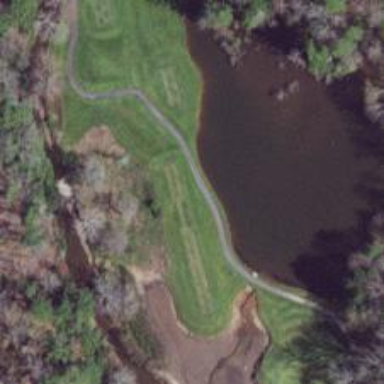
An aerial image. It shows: Path for both road and golf.